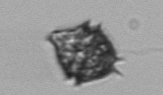
Label: Protoperidinium